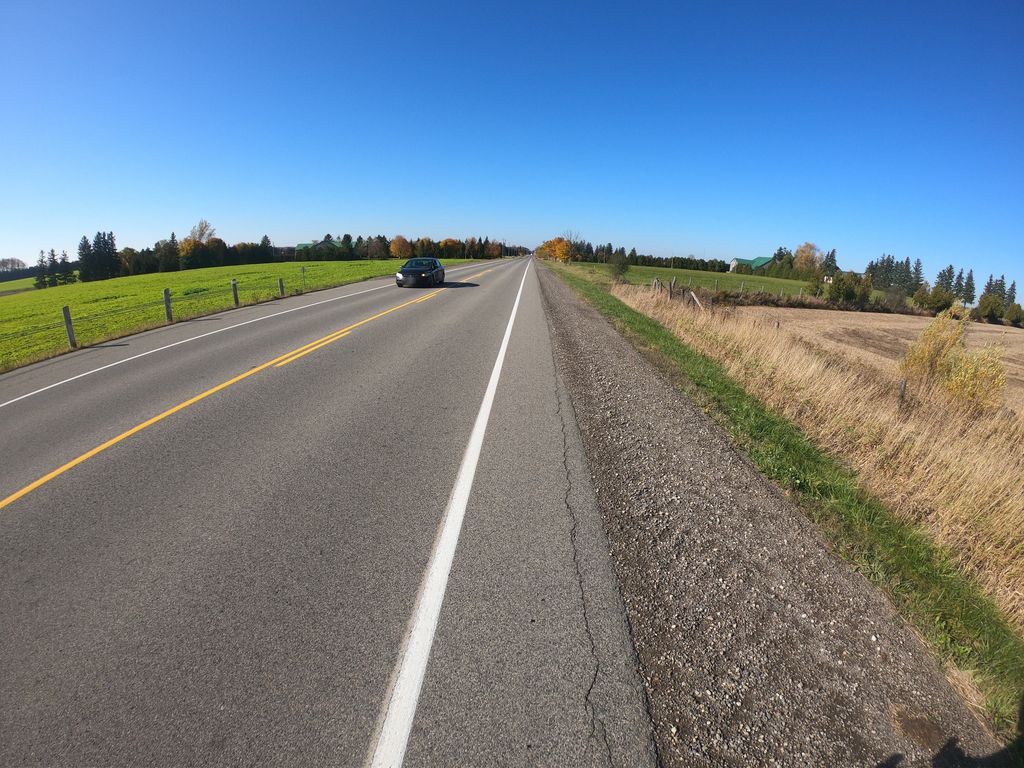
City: kitchener-waterloo